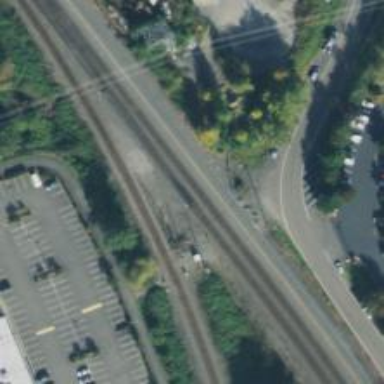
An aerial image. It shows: Railway track.